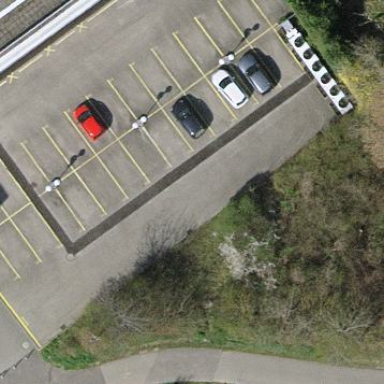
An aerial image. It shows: Parking area with asphalt surface.